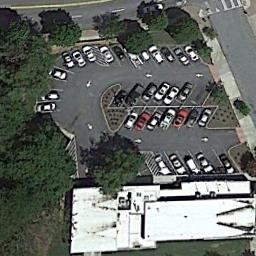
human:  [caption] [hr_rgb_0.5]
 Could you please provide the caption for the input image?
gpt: The parking lot with some cars is surrounded by some trees and a white building is next to the parking lot .

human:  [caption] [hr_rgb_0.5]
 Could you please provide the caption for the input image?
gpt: Four rows of cars were parked in the open space in front of the building .

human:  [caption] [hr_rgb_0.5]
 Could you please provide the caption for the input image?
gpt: There is a building next to the parking lot .

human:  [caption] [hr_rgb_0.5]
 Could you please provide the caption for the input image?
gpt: The parking lot is next to some trees .

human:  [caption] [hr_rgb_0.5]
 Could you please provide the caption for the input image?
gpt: There are some green trees and a white building beside the parking lot .